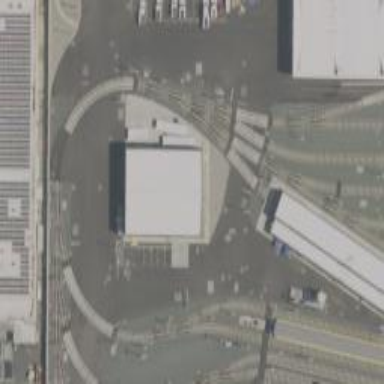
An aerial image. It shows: Light rail yard with electrified contact lines.